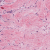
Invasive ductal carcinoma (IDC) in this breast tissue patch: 1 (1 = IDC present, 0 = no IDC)